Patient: sex M, age 78
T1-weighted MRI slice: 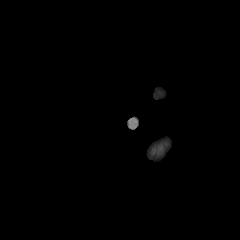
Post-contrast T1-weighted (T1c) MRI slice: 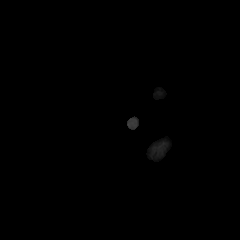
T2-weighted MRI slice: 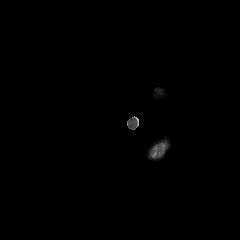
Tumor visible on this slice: no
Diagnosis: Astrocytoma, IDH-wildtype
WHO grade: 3